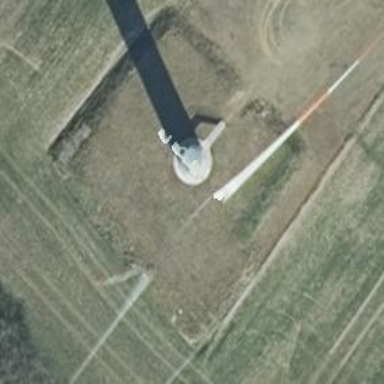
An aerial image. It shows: Wind generator using horizontal axis wind turbines.